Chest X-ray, AP view. Patient: 62 years old, sex M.
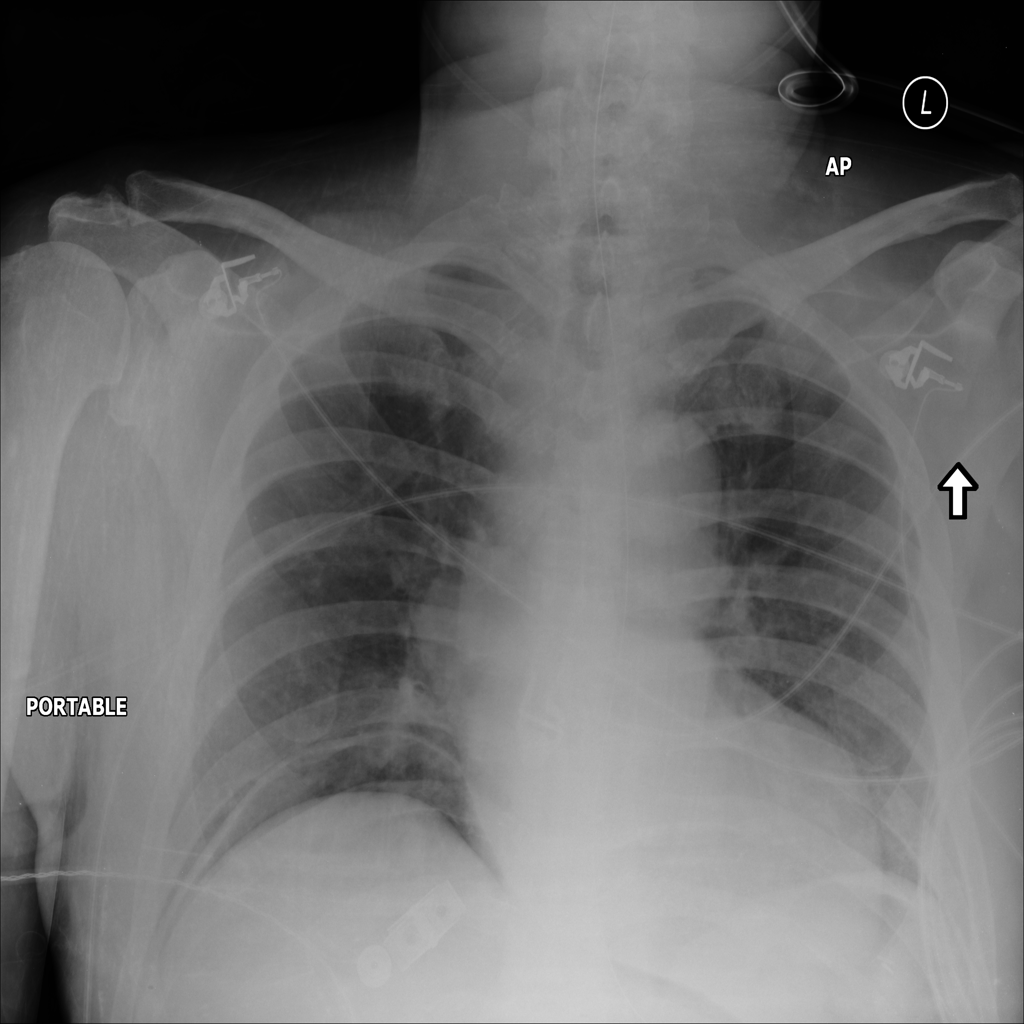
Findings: No Finding